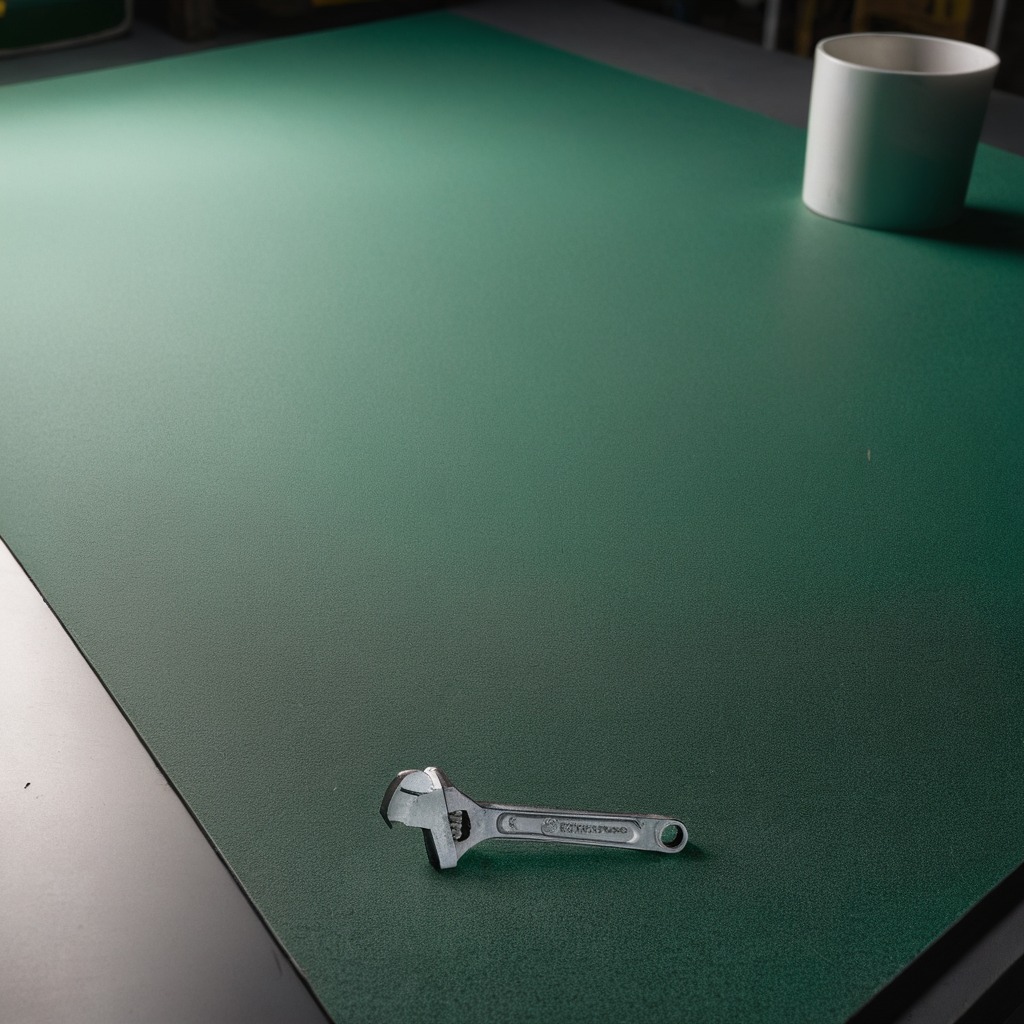
A wrench lies on a green rubber mat inside a workshop under bright overhead lighting crisp shadows high clarity worn but beneath the mat